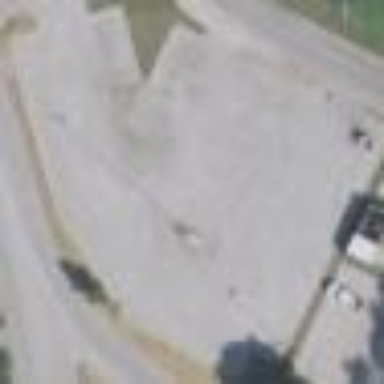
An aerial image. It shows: Parking area with concrete surface.